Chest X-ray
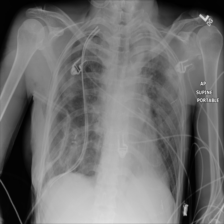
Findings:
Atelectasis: negative
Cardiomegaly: negative
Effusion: negative
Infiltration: negative
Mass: negative
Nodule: negative
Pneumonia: negative
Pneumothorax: positive
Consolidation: negative
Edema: negative
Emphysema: negative
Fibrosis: negative
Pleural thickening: negative
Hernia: negative